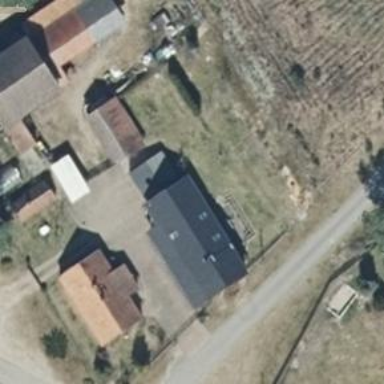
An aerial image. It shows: Building with gabled roof. The roof orientation is along the building's structure.